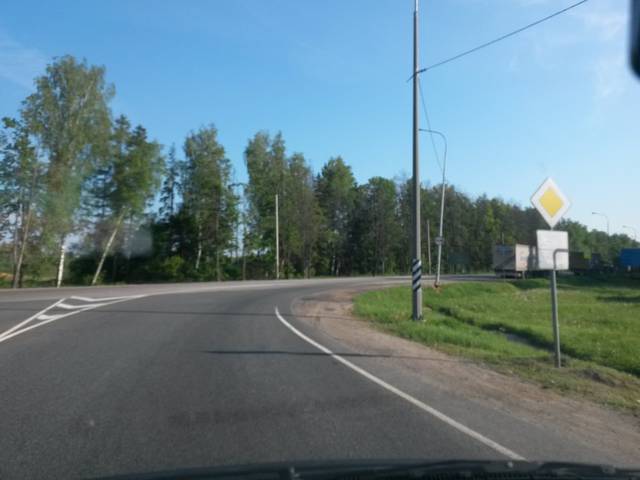
Region: Russia
Coordinates: 56.563, 38.582